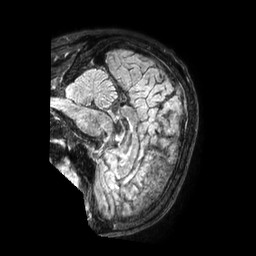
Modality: FLAIR
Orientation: sagittal
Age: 65
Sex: male
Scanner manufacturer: philips
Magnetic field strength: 3 T
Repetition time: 4.8 s
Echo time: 0.34 s